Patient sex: F
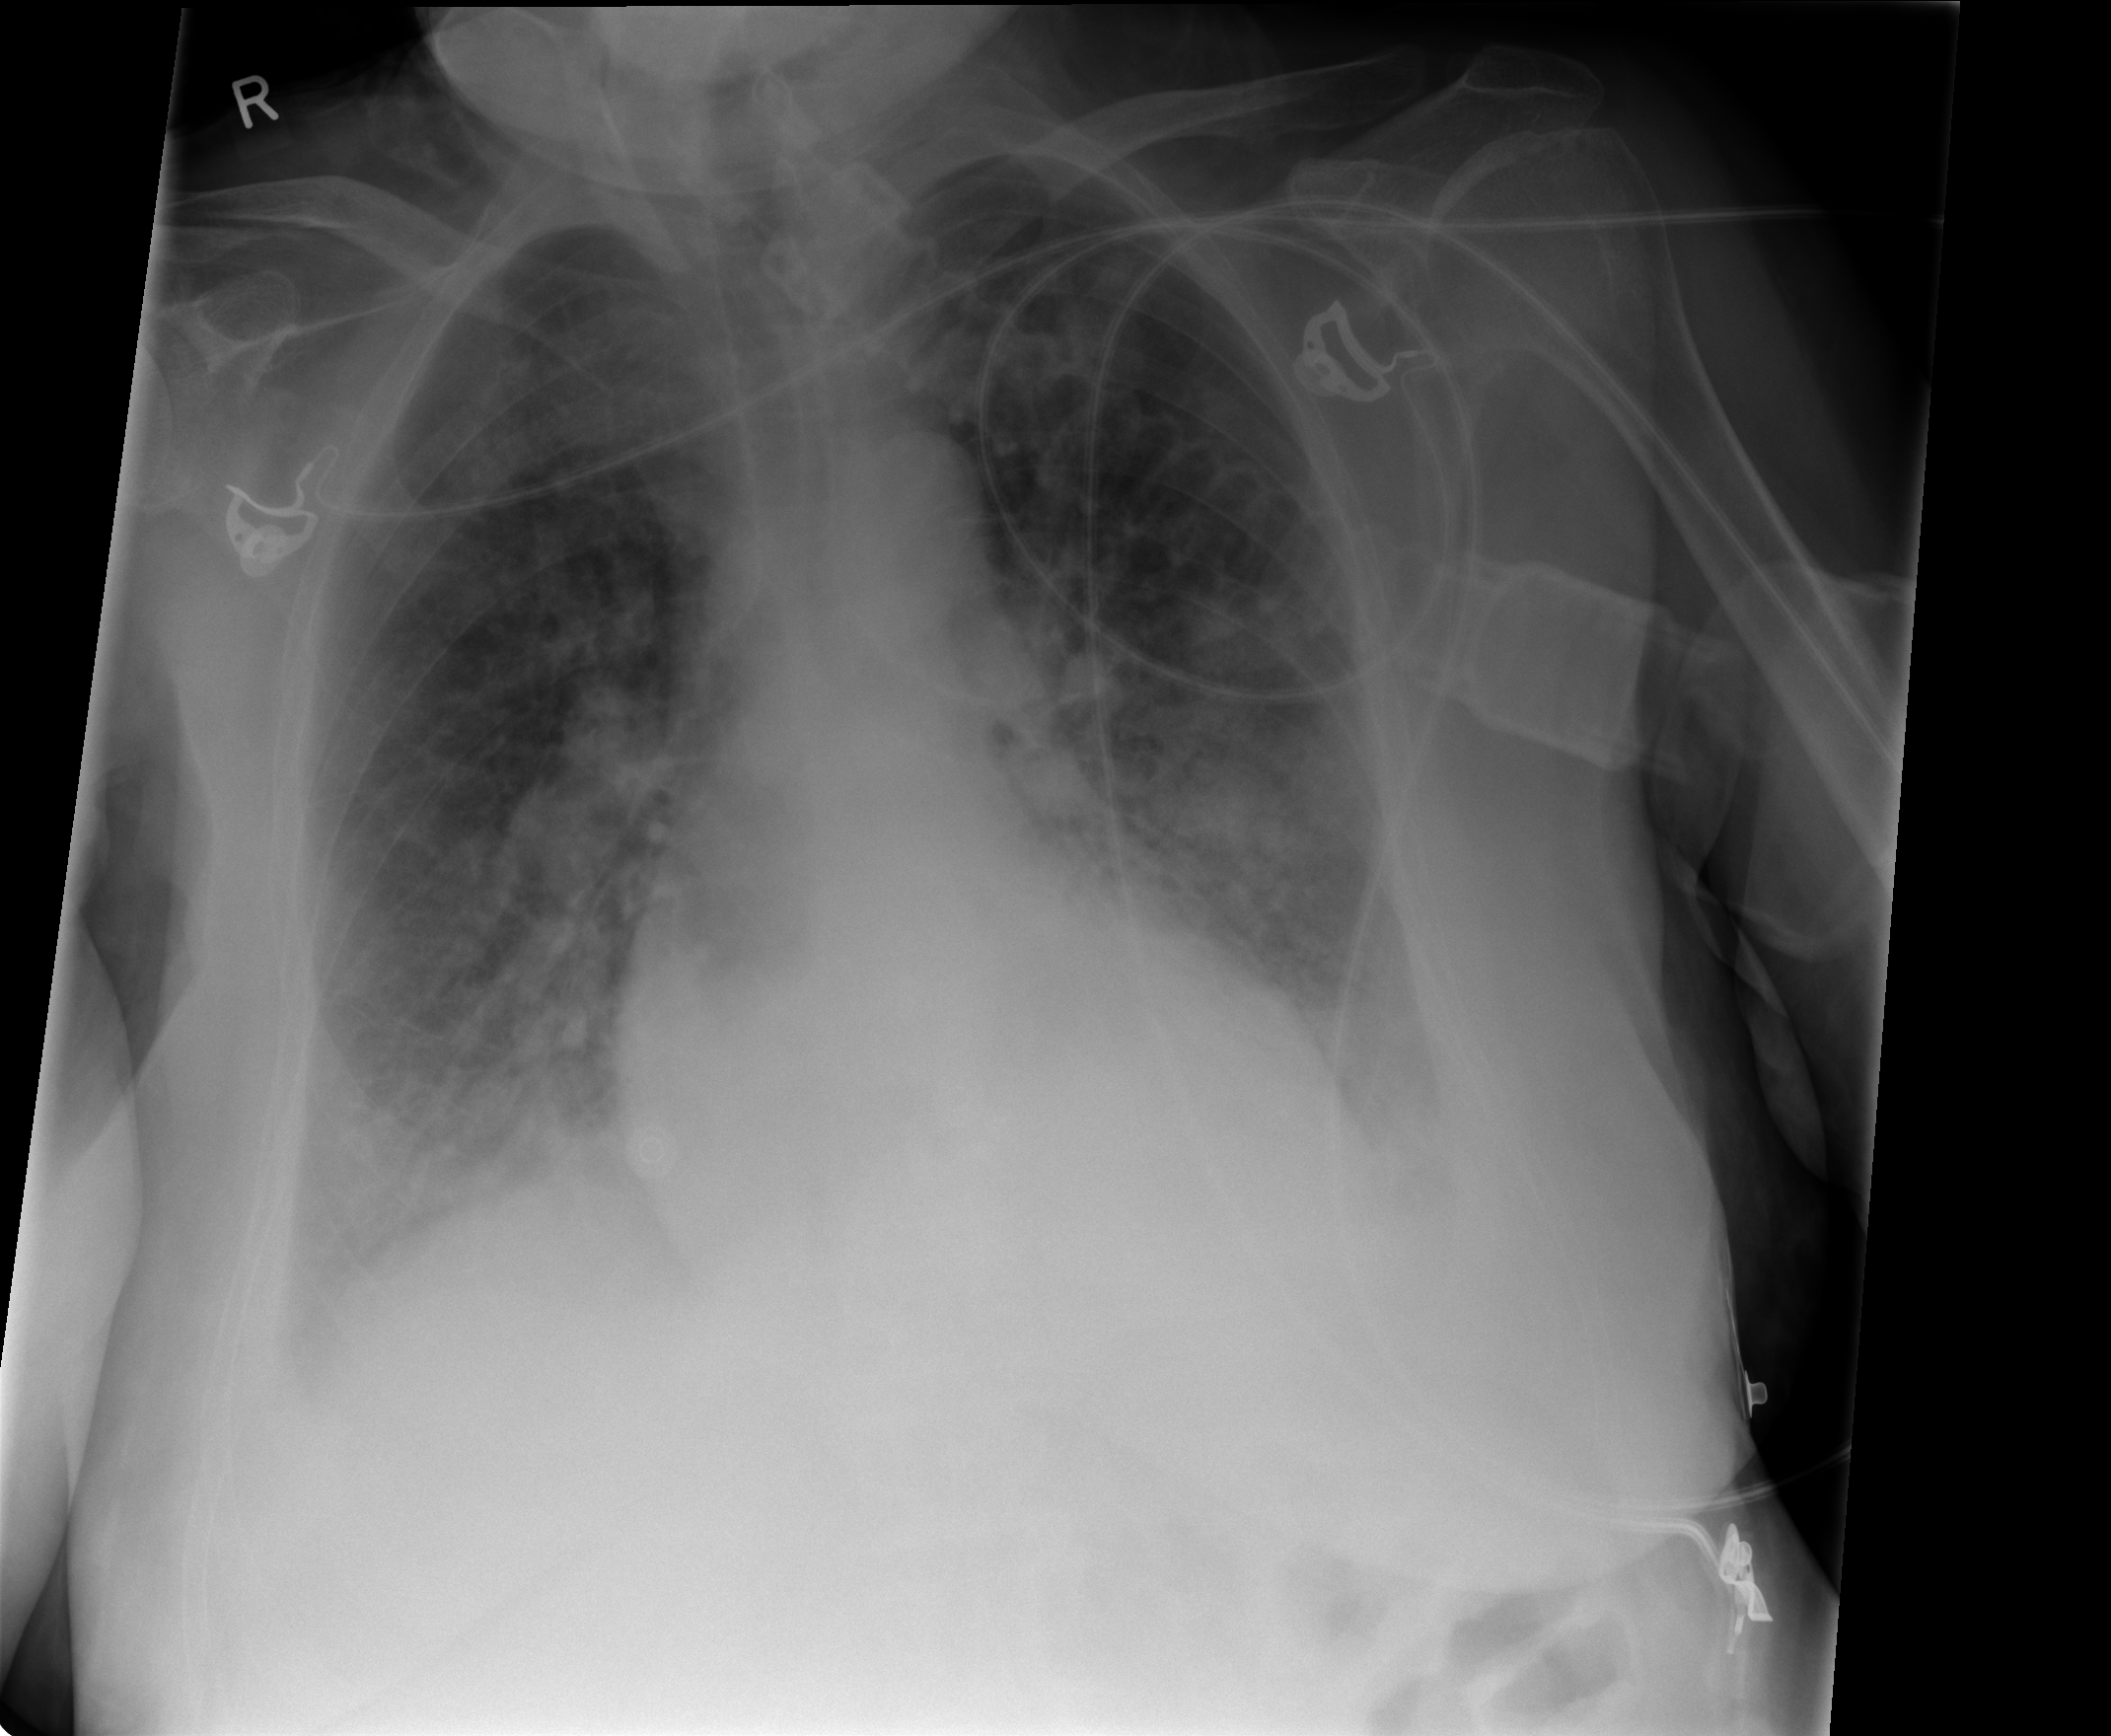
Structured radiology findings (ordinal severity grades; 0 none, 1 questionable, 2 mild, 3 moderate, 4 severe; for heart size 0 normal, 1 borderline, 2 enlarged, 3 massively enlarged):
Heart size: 1
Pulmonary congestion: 2
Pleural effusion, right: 2
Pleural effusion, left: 2
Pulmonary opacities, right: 0
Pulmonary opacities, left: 0
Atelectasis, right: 2
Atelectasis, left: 2